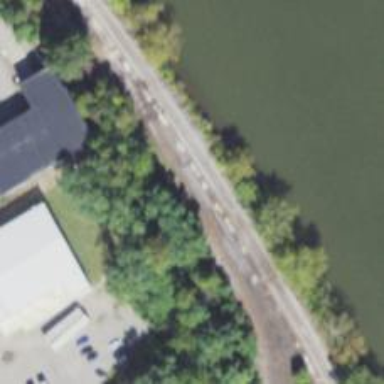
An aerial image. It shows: Railway siding for service.